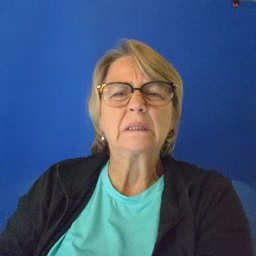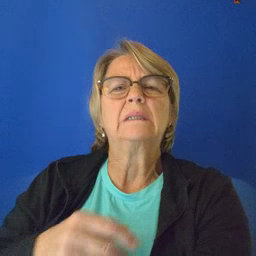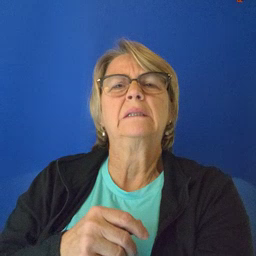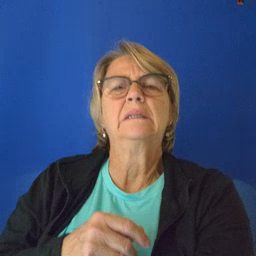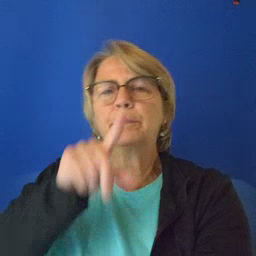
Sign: wet